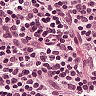
Metastatic tissue present: no